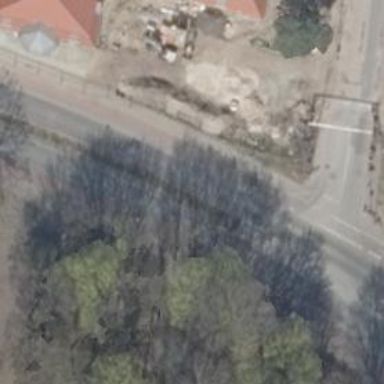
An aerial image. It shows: Secondary road with asphalt surface and separate sidewalks on both sides.